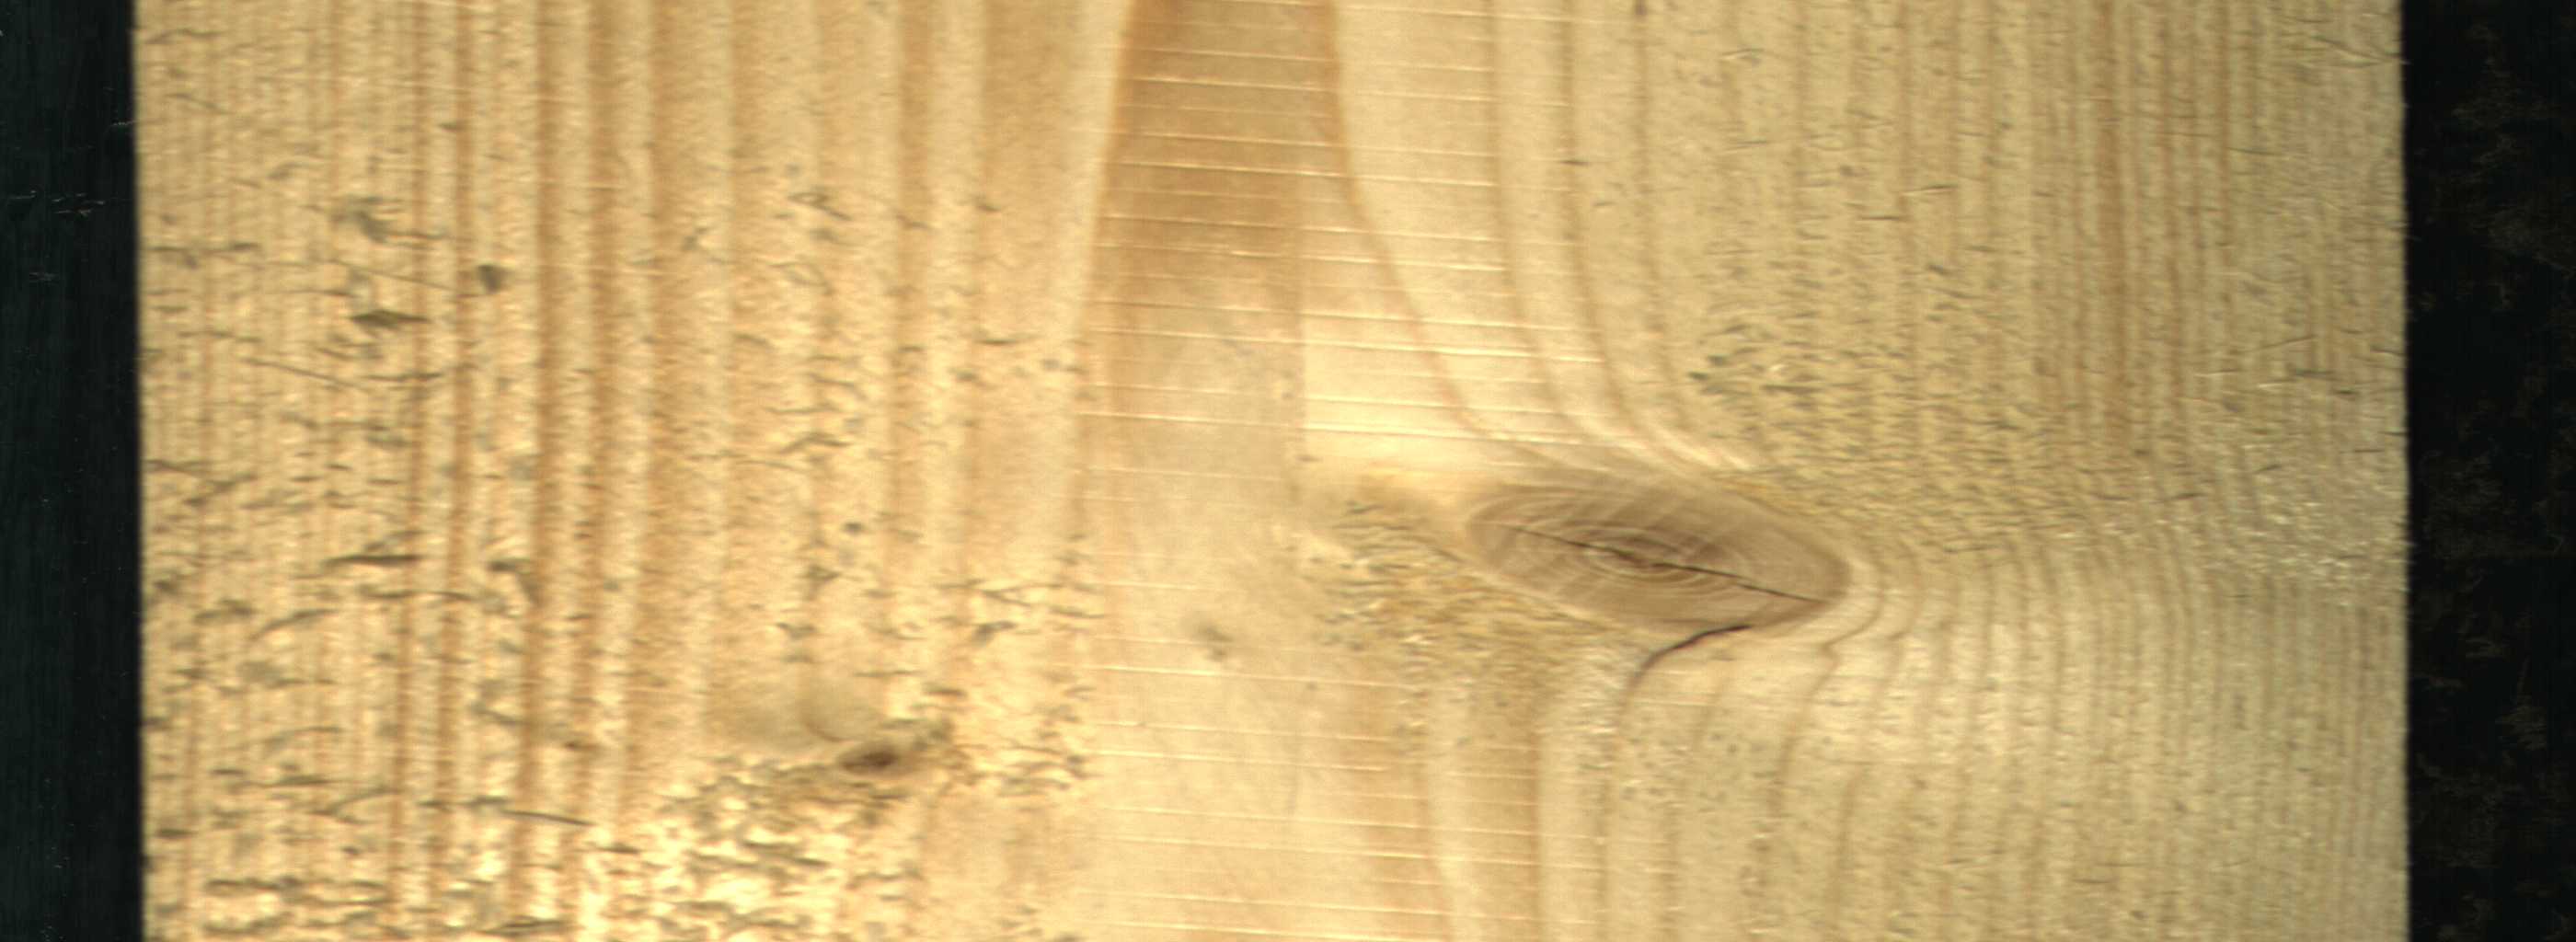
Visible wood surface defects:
knot_with_crack
Live_Knot